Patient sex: M
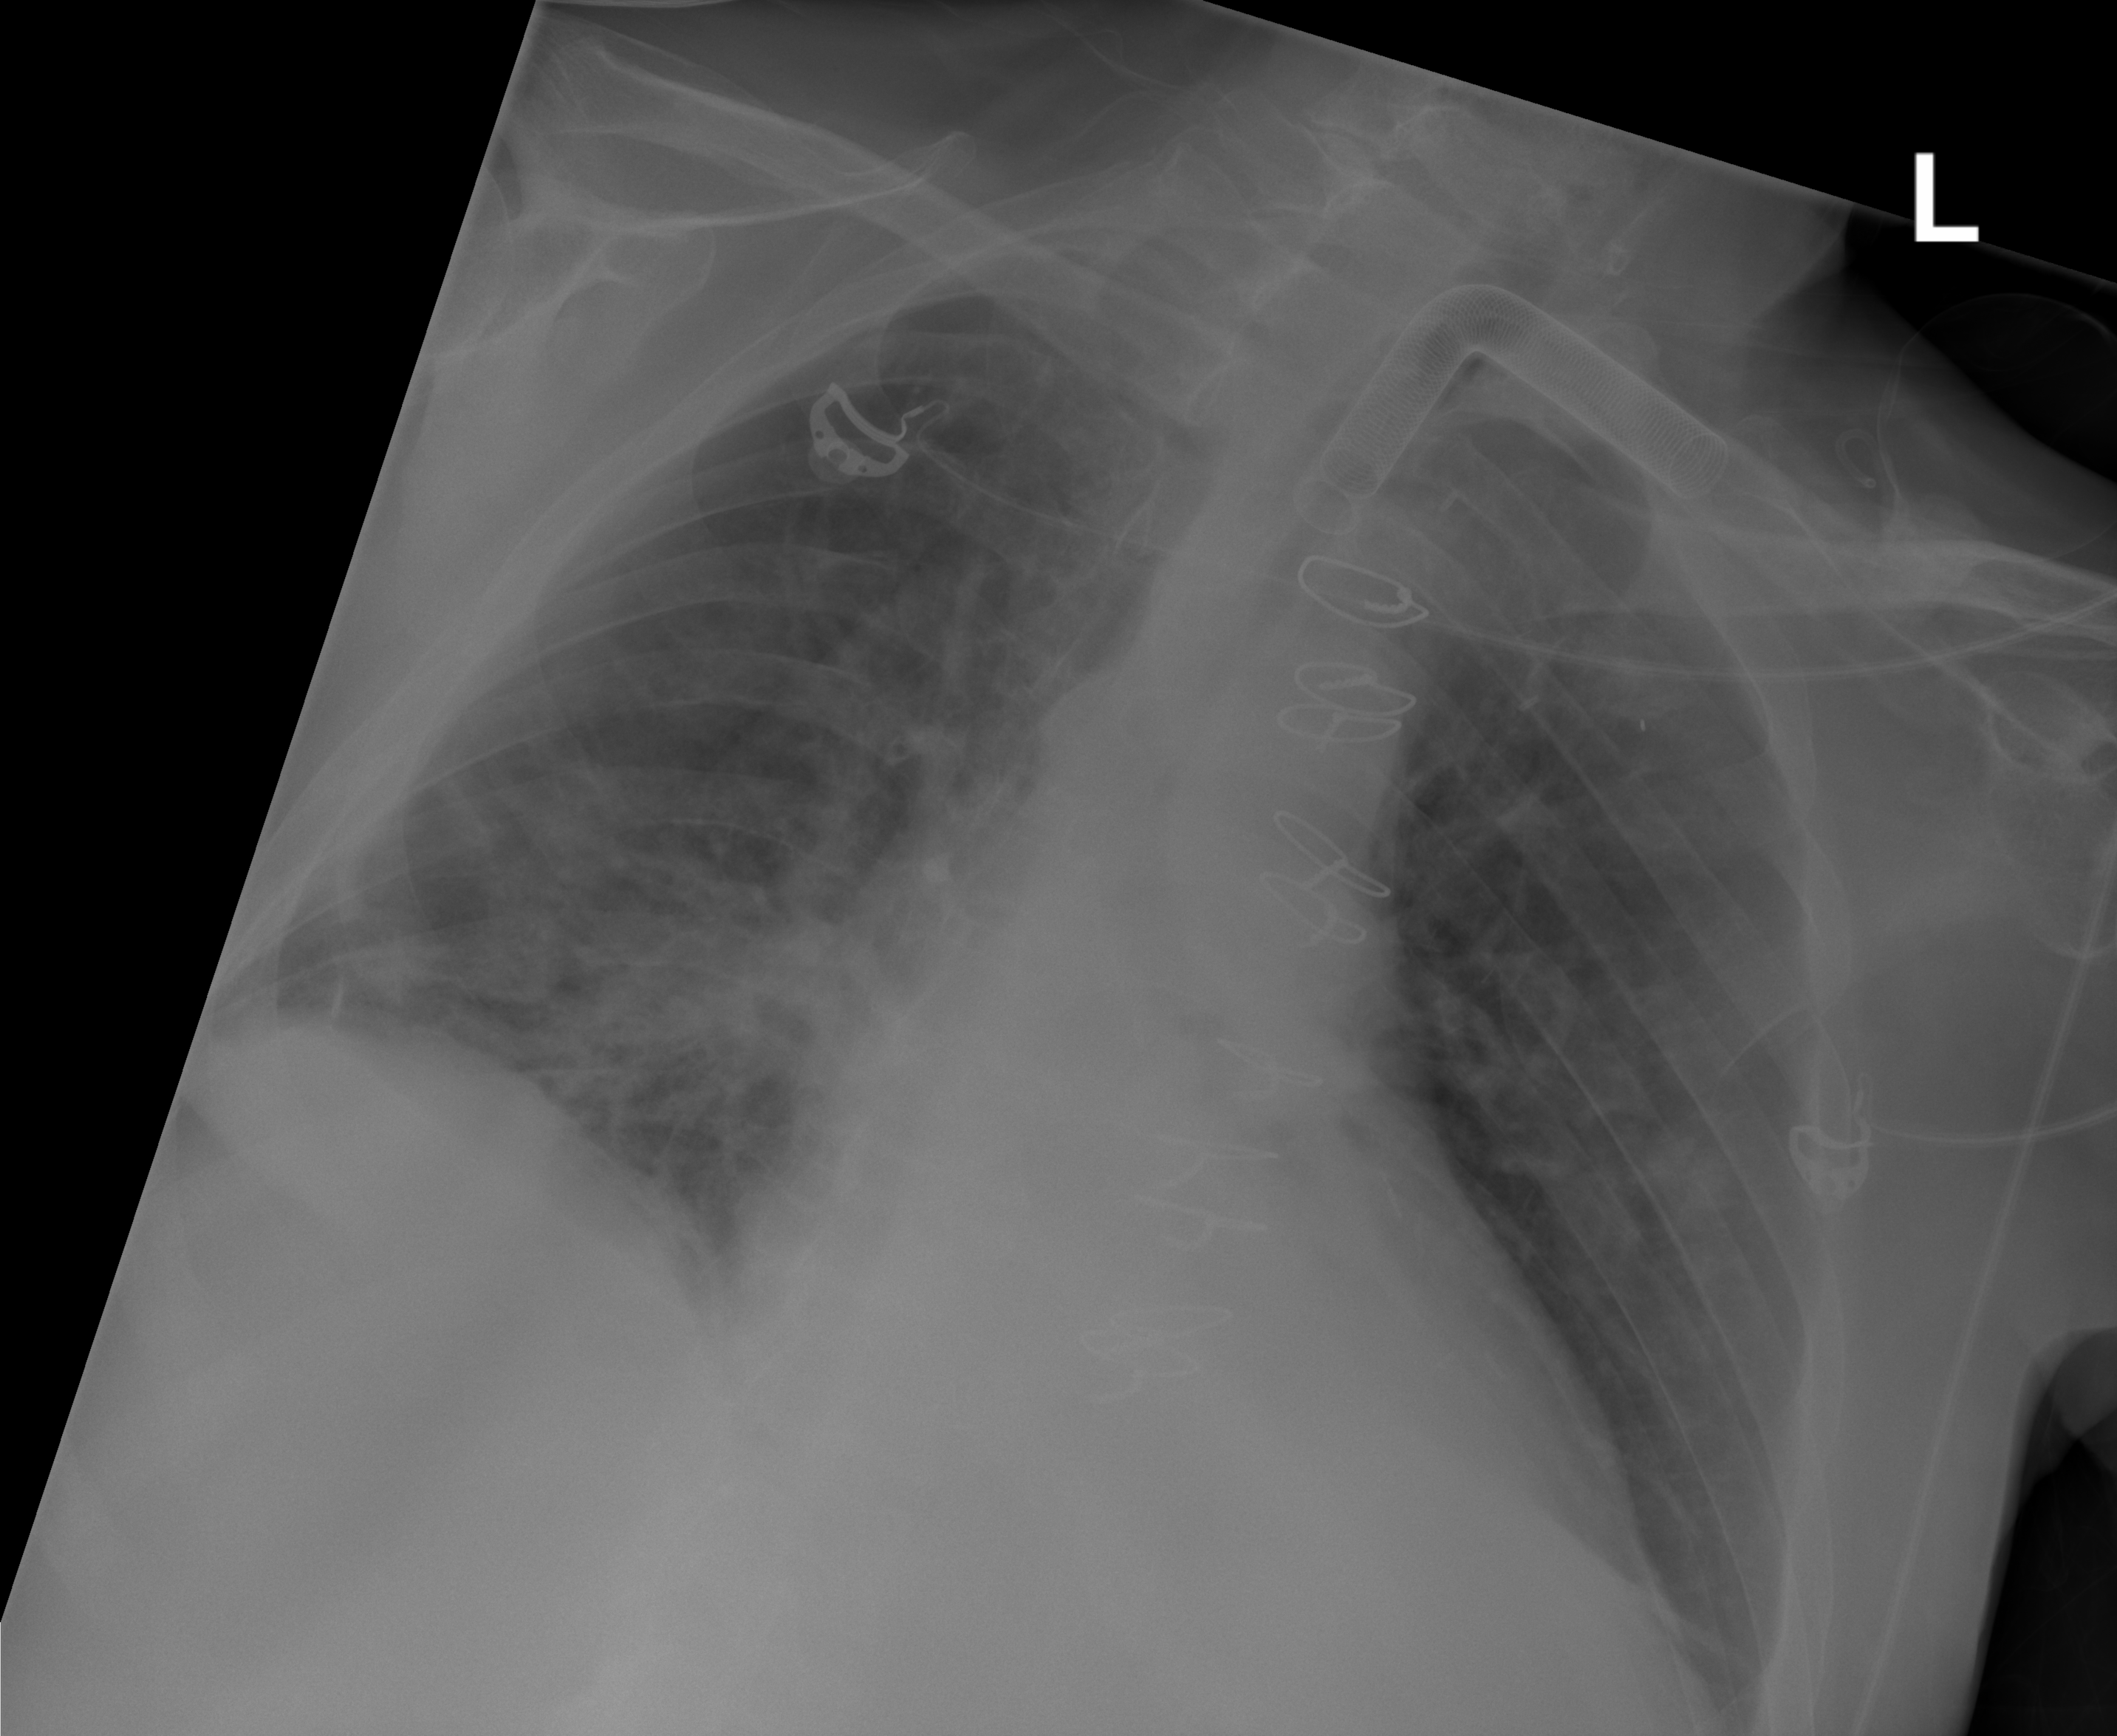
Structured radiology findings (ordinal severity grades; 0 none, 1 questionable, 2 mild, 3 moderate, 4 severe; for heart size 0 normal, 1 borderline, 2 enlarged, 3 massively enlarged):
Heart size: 2
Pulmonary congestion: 1
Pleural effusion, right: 0
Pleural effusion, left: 0
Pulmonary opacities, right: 2
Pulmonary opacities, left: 0
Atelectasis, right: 0
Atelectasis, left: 0